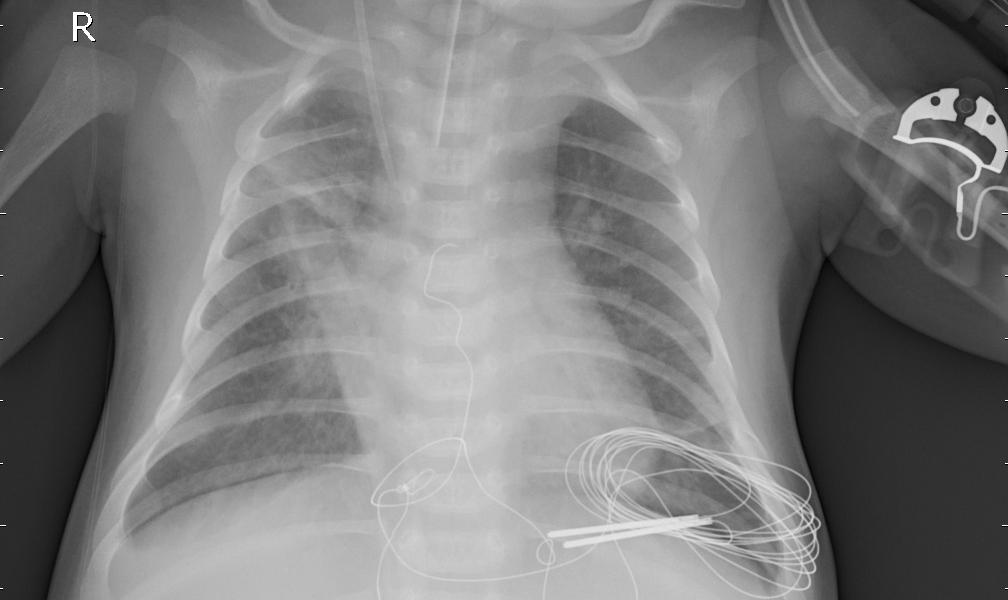
Diagnosis: PNEUMONIA